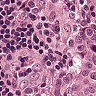
Metastatic tissue present: yes